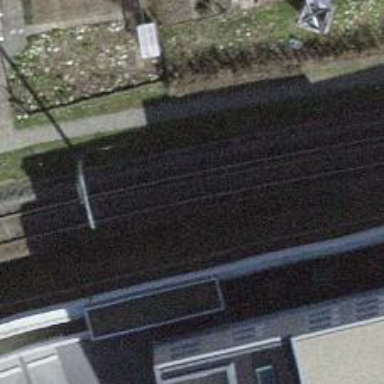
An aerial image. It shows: Single-track railway with electrified contact lines.